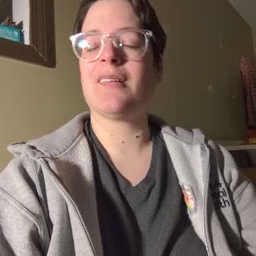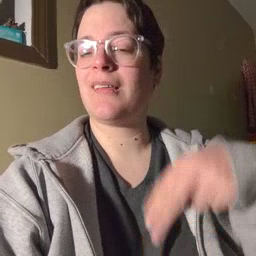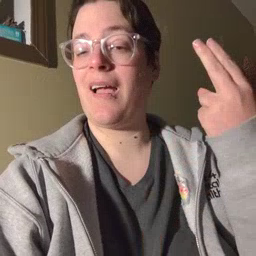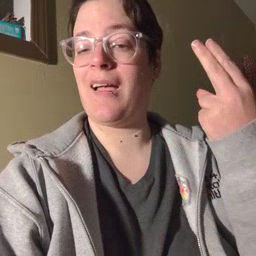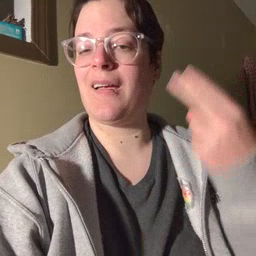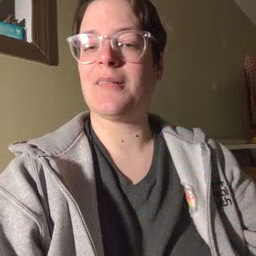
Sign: high